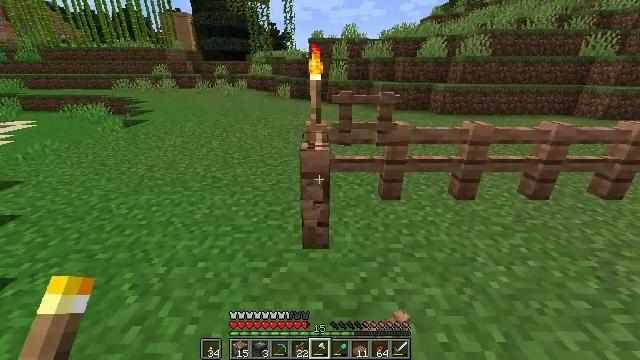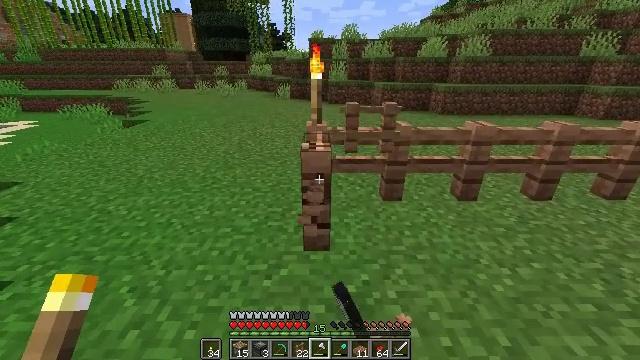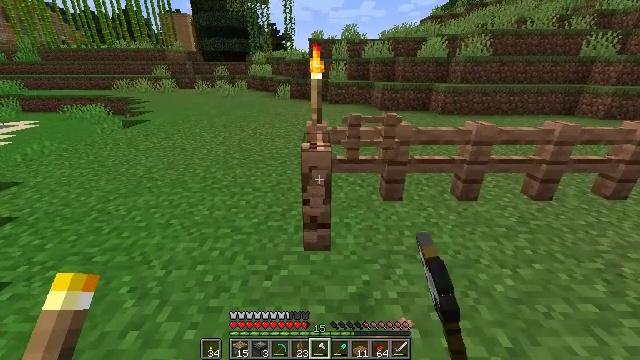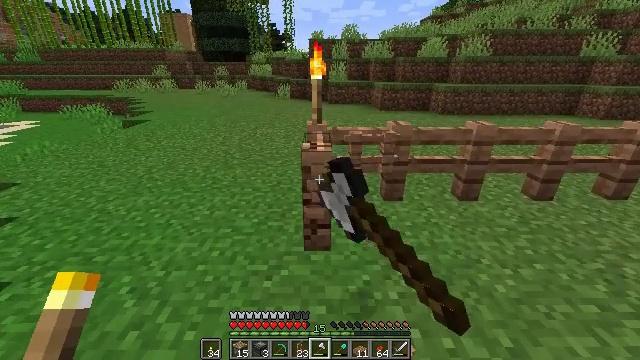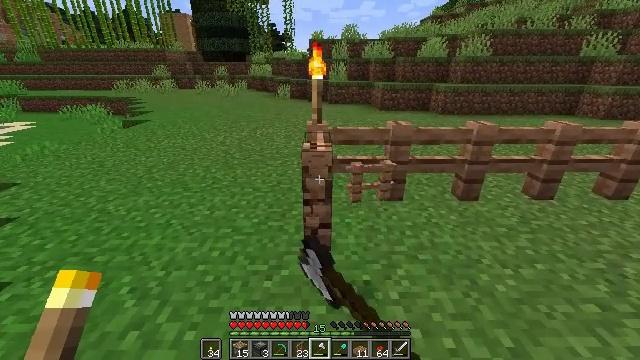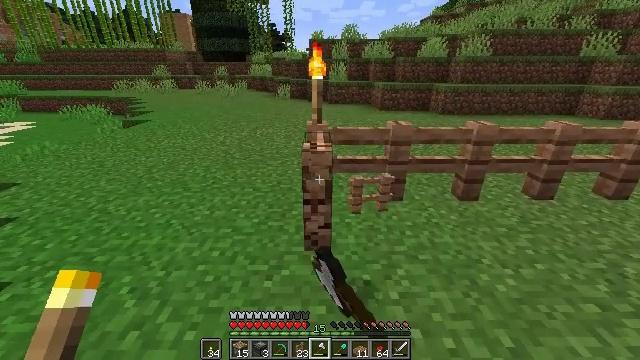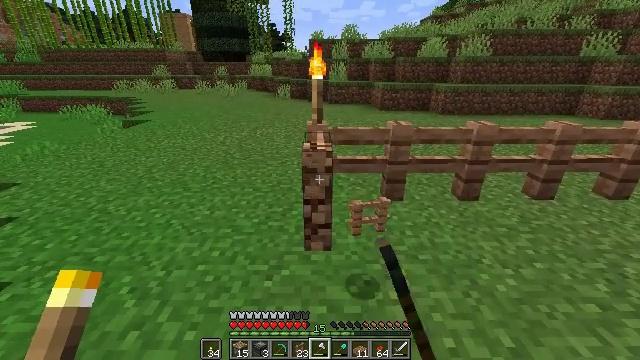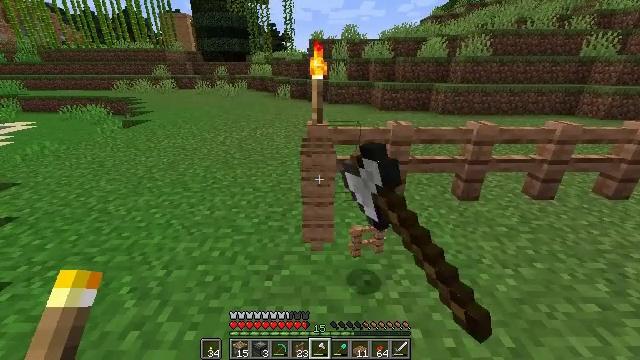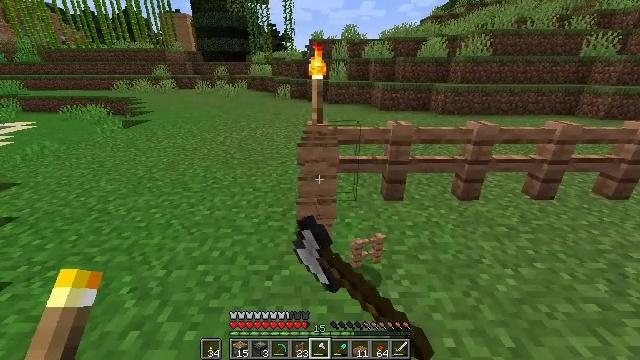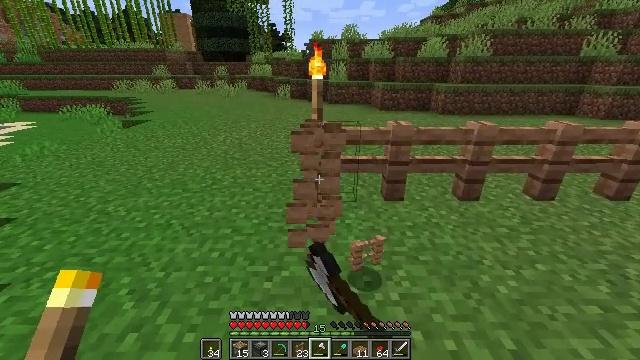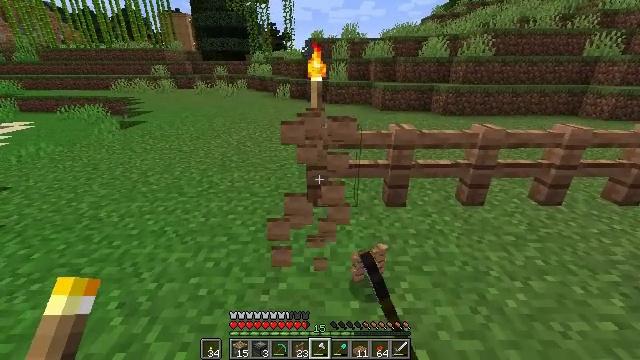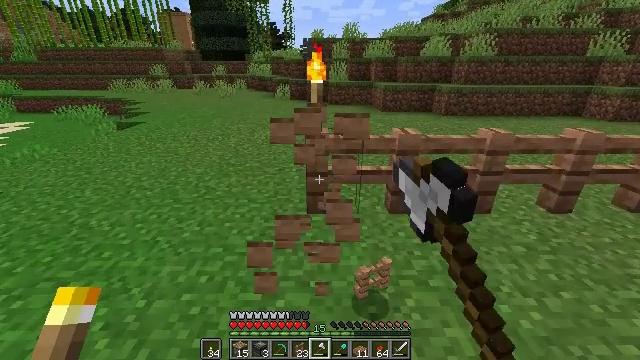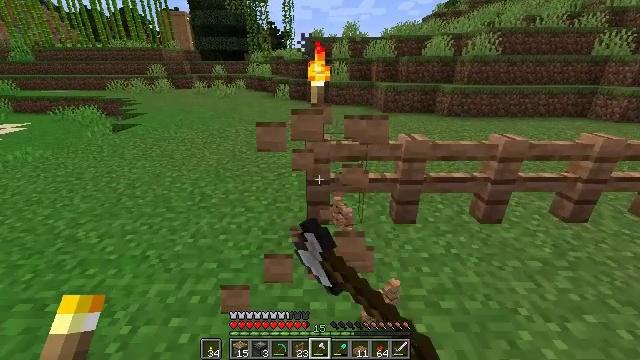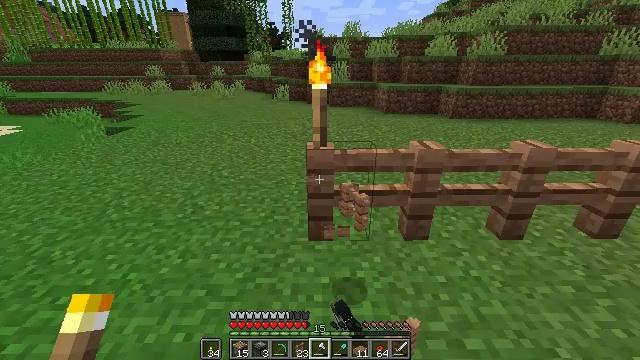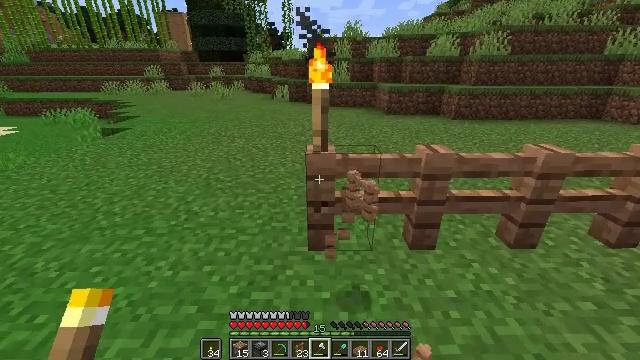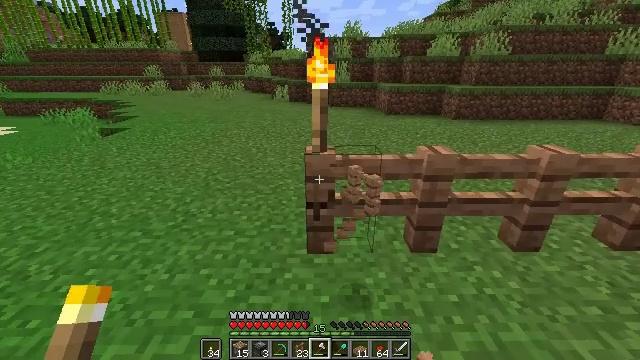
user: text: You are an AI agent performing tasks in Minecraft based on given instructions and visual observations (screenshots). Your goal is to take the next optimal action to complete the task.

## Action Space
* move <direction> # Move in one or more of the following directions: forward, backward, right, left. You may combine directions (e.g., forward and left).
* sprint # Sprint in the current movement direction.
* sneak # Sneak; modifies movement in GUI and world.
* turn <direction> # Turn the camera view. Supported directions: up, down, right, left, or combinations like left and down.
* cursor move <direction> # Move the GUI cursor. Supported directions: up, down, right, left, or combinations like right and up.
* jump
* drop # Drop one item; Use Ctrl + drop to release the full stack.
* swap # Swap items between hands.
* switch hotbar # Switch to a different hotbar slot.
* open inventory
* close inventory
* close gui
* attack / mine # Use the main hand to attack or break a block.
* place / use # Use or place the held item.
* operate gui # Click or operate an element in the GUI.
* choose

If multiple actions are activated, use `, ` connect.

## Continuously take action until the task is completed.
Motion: motion action
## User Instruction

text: Remove the jungle fence from its place.
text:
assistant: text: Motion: attack / mine
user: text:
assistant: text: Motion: attack / mine
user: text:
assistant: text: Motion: attack / mine
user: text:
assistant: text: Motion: attack / mine
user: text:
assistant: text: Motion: attack / mine
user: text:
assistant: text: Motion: attack / mine
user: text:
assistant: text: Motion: attack / mine
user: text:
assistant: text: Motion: attack / mine
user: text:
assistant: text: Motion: move forward, attack / mine
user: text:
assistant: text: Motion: move forward, attack / mine
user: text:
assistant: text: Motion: move forward, attack / mine
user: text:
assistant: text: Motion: move forward, attack / mine
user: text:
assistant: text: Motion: move forward, attack / mine
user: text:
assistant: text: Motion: attack / mine
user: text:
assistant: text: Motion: attack / mine
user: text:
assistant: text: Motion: attack / mine
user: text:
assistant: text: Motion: attack / mine
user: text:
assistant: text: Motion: attack / mine
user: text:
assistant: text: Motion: attack / mine
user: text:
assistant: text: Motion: attack / mine
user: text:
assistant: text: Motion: attack / mine
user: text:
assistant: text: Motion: attack / mine
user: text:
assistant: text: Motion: attack / mine
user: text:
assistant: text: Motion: attack / mine
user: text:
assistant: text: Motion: attack / mine
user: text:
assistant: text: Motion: attack / mine
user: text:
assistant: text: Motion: attack / mine
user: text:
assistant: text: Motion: attack / mine